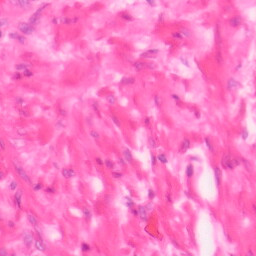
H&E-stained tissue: Colon